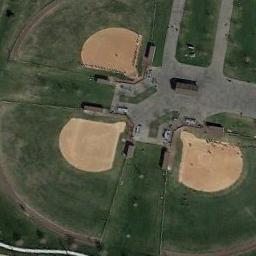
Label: baseball_diamond